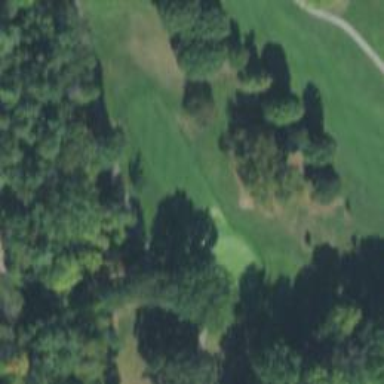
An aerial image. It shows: Golf fairway surrounded by grass.